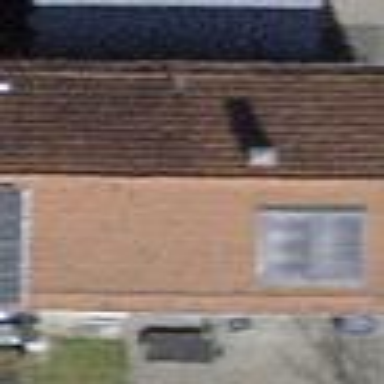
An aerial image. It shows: Building with tiled roof.